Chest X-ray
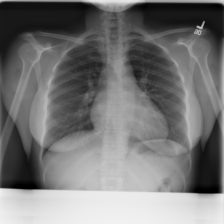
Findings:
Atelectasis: negative
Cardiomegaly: positive
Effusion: positive
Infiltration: negative
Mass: negative
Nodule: negative
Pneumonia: negative
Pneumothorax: negative
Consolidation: negative
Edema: negative
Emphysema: negative
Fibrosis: negative
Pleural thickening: negative
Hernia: negative